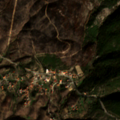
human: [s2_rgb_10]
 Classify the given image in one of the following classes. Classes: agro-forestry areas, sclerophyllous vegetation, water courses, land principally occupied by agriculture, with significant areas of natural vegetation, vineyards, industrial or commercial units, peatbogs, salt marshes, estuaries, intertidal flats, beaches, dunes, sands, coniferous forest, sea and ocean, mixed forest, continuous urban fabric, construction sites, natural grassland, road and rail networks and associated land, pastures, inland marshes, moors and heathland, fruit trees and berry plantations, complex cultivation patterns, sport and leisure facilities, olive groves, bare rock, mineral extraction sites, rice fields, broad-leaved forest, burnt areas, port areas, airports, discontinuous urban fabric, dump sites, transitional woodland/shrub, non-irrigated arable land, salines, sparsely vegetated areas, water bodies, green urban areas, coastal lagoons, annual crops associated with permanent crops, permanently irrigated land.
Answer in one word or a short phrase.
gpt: annual crops associated with permanent crops, transitional woodland/shrub